Field crop: maize
Growth stage: 2
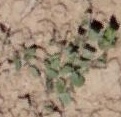
Species: convolvulus